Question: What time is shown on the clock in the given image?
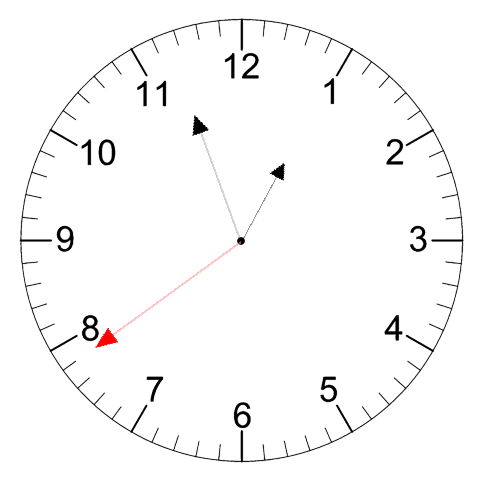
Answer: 12:56:39